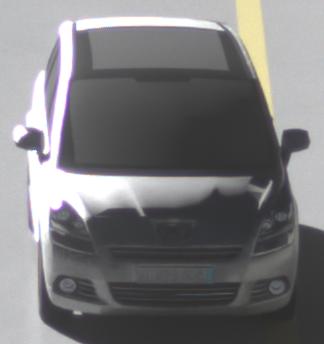
Make: Peugeot
Model: 5008 120 VTi
Detailed model: 5008 (I) Van
Model produced from: 2009/10
Model produced until: 2011/07
Doors: 5
Color: white
Road condition: wet road
Daytime: morning or afternoon
Contrast: high contrast